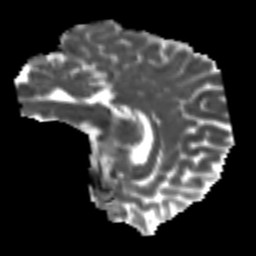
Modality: MD
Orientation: sagittal
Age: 26
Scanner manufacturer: siemens
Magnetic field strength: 3 T
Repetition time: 4.52 s
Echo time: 0.084 s